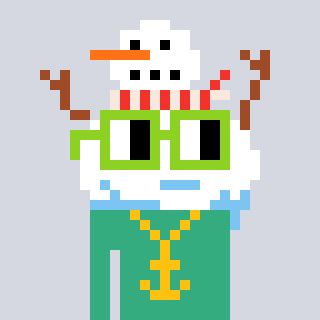
a pixel art character with square light green glasses, a snowman-shaped head and a teal-colored body on a cool background